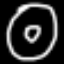
Label: donut